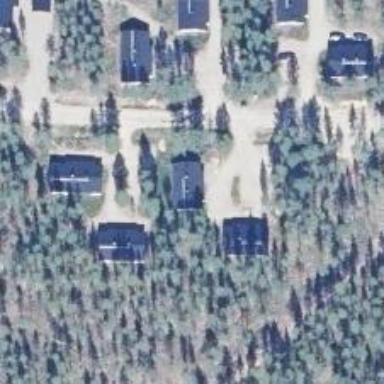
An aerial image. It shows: Apartment used for tourism.